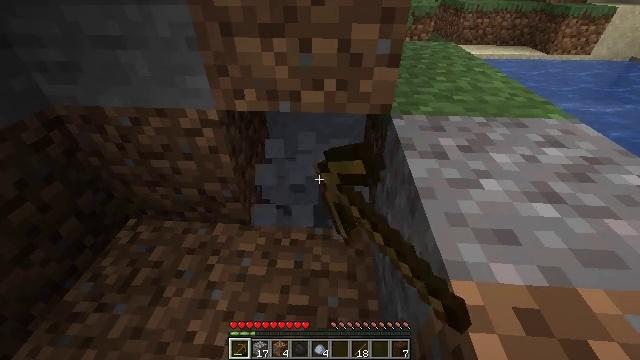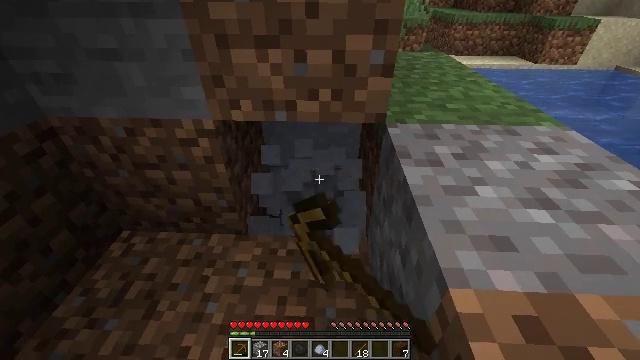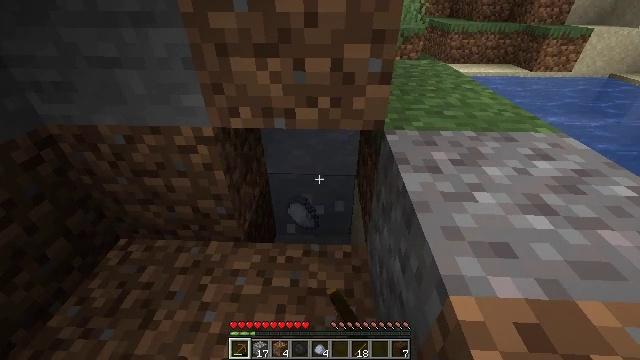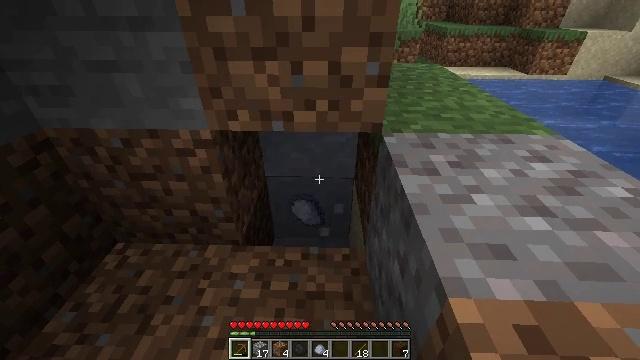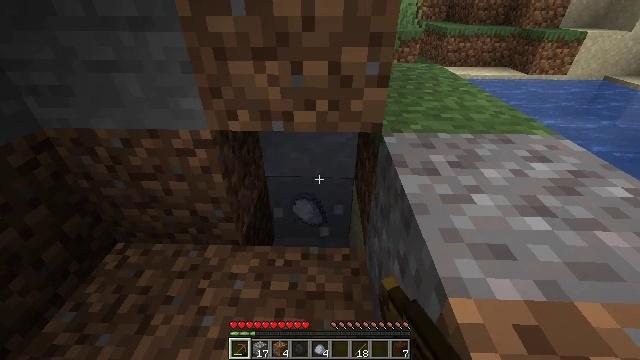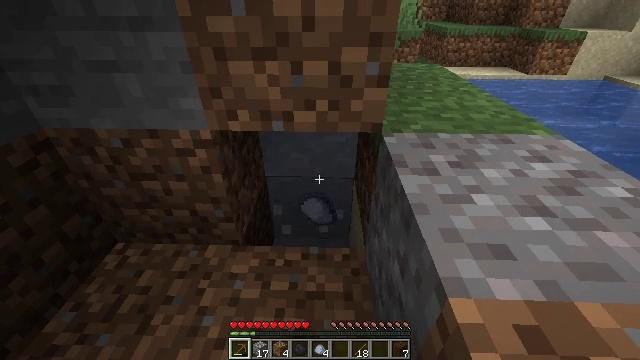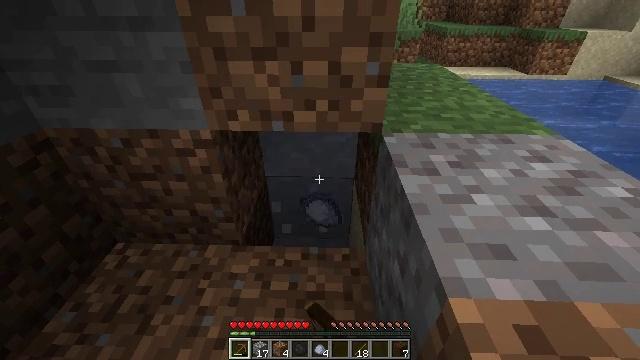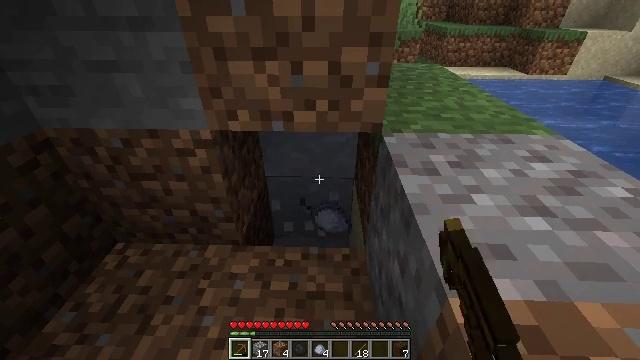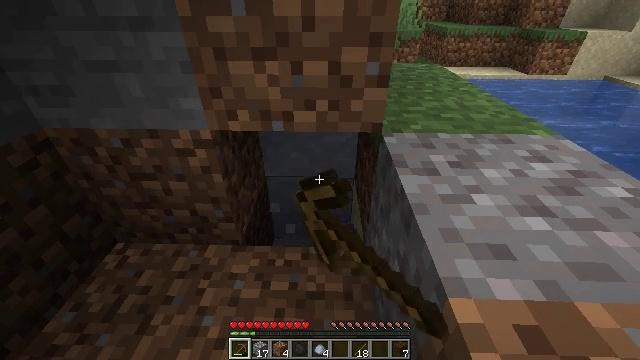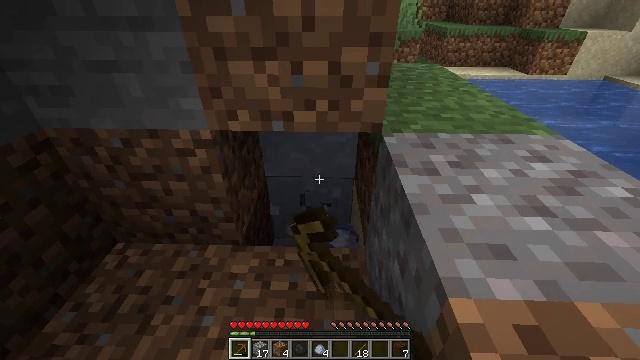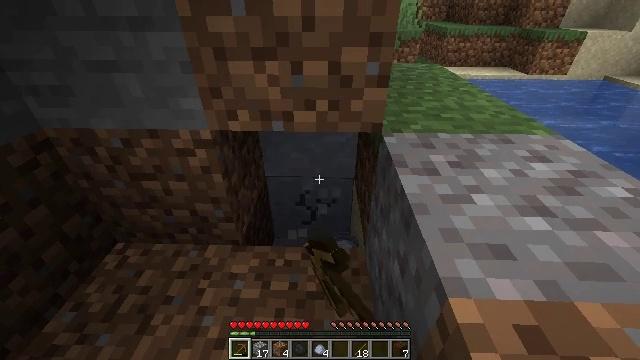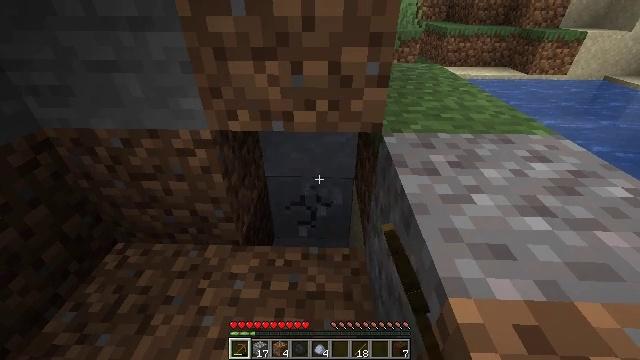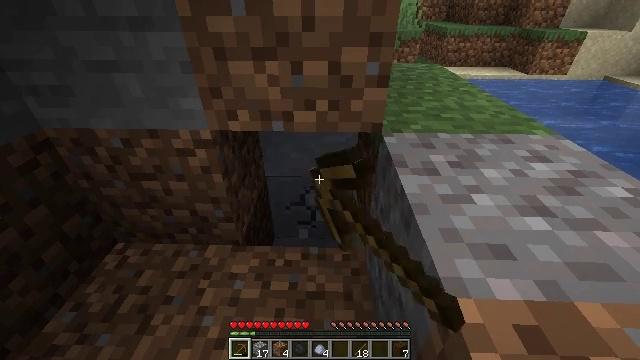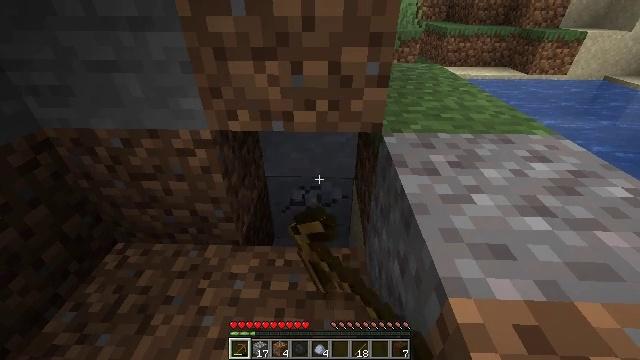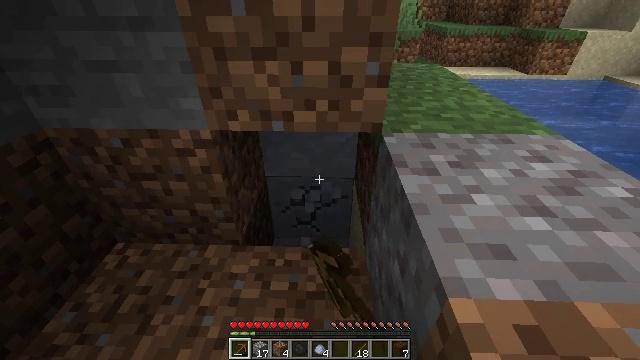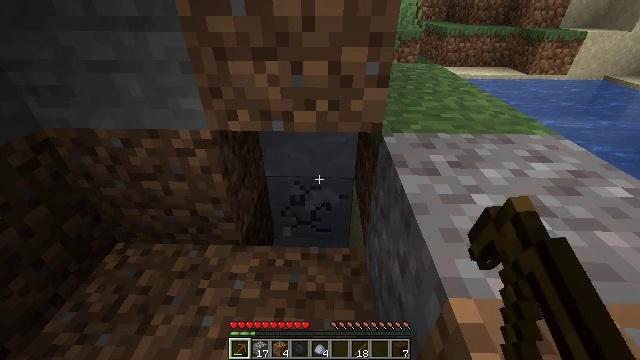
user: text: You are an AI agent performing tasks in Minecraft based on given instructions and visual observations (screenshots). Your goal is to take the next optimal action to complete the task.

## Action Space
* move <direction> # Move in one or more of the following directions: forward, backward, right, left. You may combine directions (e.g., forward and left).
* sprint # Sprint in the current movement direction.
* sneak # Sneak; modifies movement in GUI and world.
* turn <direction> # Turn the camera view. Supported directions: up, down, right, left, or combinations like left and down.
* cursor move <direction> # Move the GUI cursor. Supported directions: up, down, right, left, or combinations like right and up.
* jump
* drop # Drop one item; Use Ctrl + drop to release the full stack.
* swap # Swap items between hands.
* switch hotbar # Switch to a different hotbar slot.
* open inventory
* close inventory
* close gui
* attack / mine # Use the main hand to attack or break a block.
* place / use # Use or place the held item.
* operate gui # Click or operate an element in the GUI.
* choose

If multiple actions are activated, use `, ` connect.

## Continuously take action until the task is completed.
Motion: motion action
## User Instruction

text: Collect clay by holding down the left mouse button.
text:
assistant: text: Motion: turn right and up, attack / mine
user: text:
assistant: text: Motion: turn up, attack / mine
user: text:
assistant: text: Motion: attack / mine
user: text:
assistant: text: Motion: attack / mine
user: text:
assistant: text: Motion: attack / mine
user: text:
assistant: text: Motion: attack / mine
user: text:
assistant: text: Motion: attack / mine
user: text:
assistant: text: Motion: attack / mine
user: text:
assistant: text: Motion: attack / mine
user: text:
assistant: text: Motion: attack / mine
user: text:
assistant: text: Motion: attack / mine
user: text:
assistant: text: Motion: attack / mine
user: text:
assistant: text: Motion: attack / mine
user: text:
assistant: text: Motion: attack / mine
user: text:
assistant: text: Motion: attack / mine
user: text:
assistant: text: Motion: attack / mine
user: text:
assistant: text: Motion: attack / mine
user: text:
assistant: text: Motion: attack / mine
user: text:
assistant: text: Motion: attack / mine
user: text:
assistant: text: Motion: attack / mine
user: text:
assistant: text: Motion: attack / mine
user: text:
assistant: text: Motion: attack / mine
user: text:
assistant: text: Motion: attack / mine
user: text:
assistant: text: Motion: attack / mine
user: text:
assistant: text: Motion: attack / mine
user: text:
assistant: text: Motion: attack / mine
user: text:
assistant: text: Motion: attack / mine
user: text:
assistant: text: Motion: attack / mine
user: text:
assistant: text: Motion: turn down, attack / mine
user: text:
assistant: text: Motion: attack / mine